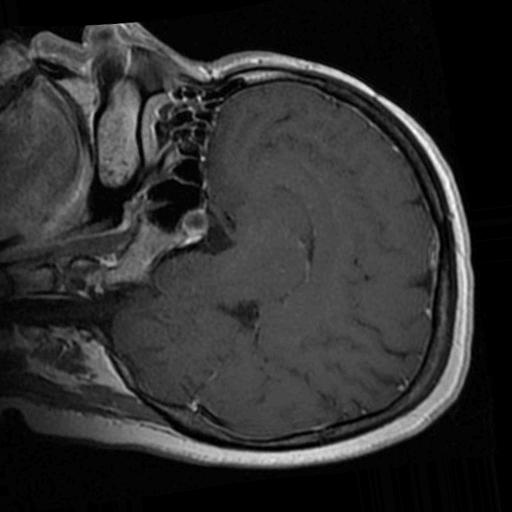
Label: brain_tumor